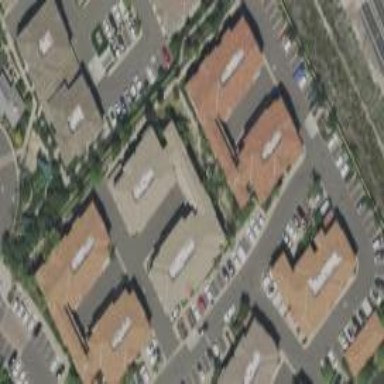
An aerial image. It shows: Image showing building with apartments.